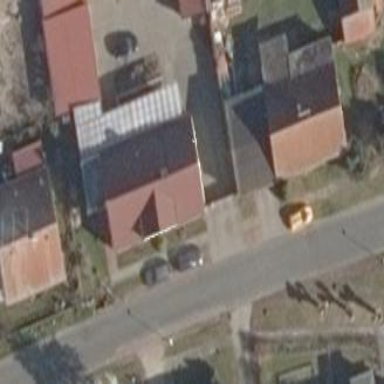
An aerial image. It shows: House with multiple building parts.